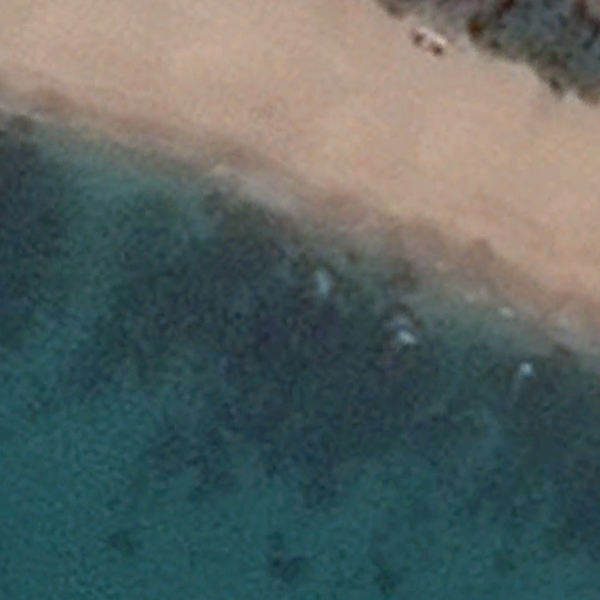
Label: Beach